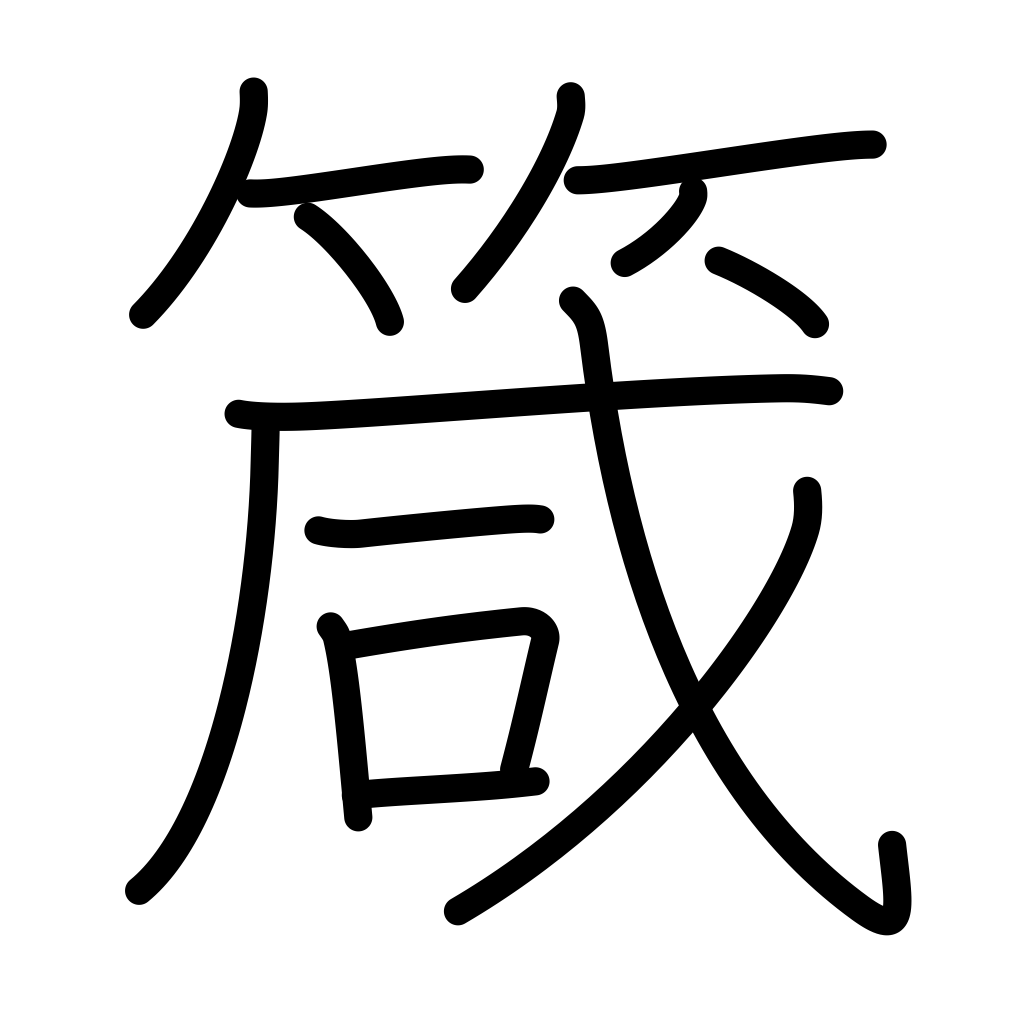
Meaning: warning, counsel, presept, needle